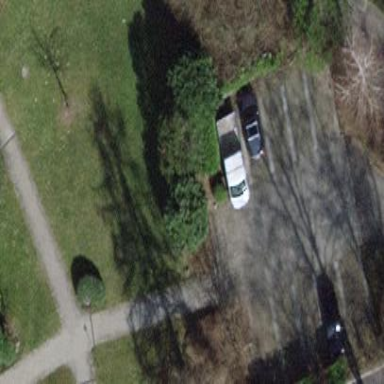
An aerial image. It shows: Parking area.